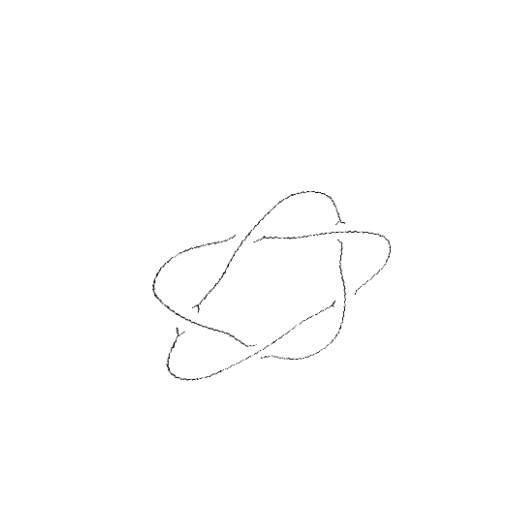
Crossing number: 5